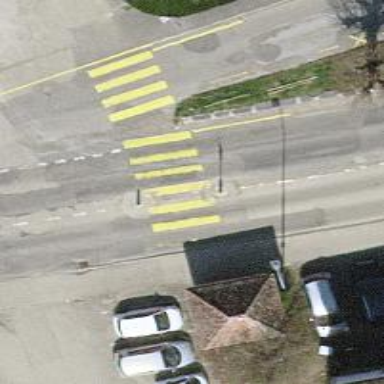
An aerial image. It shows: Marked crossing on the road.